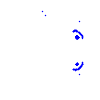
Particle: pion